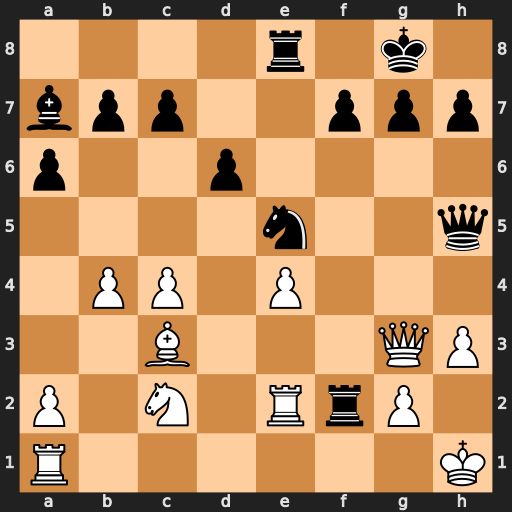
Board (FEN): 4r1k1/bpp2ppp/p2p4/4n2q/1PP1P3/2B3QP/P1N1RrP1/R6K
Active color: w
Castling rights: -
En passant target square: -
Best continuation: Rxf2 Bxf2 Qxf2